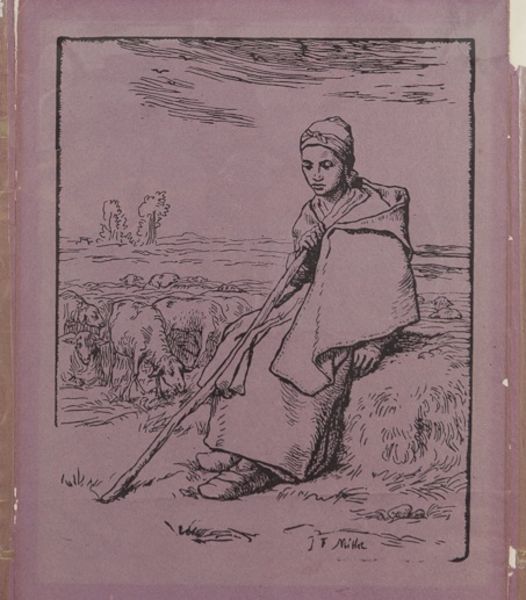
Titel: La Grande Berg?re Assise (Seated Shepherdess)
Künstler: Jean François Millet
Standort: Amherst (Massachusetts, USA)
Institution: Mead Art Museum, Amherst College
Schlagwörter: hat, white, black, lady, old, painting, robe, sit, sitting, woman, pink, print, african, sad, sky, field, girl, landscape, young, trees, feet, grass, drawing, paper, shawl, purple, illustration, sketch, cape, cloak, pastoral, art, shoes, pencil, plains, sheep, eating, flock, grazing, herd, africa, stick, plain, shepherd, staff, goats, earth, turban, hay, straw, countryside, agriculture, farming, printing, shepherdess, sheperdess, emotional, st, heay